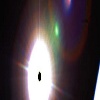
Label: sunburn